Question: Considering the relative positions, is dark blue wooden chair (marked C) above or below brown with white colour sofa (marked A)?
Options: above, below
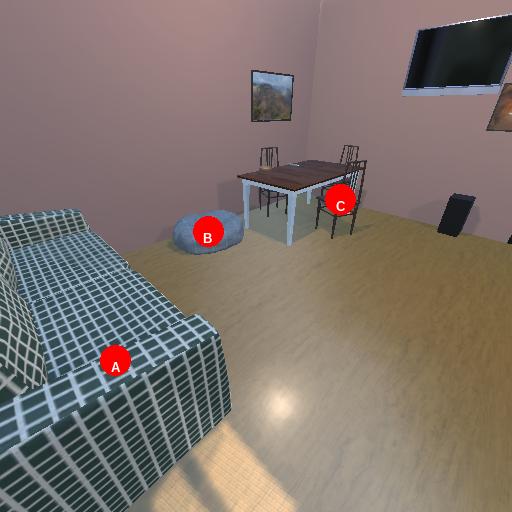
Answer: above